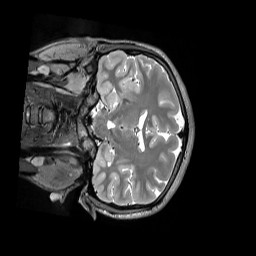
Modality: T2w
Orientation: coronal
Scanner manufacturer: siemens
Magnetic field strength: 3 T
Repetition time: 3.2 s
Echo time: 0.406 s